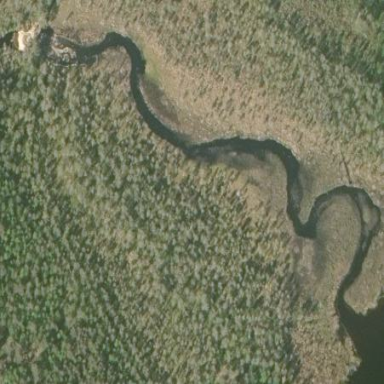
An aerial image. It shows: River flowing through natural water landscape.